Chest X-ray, AP view. Patient: 52 years old, sex F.
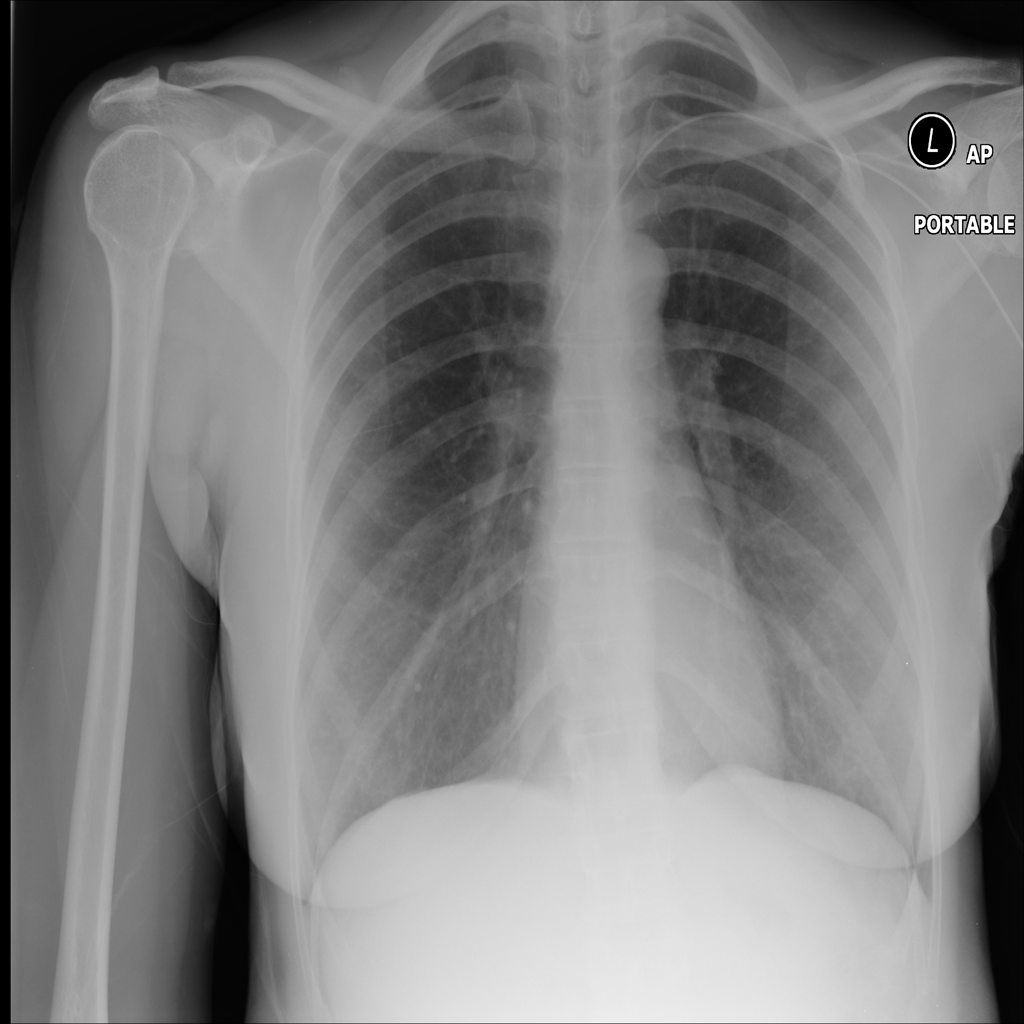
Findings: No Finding